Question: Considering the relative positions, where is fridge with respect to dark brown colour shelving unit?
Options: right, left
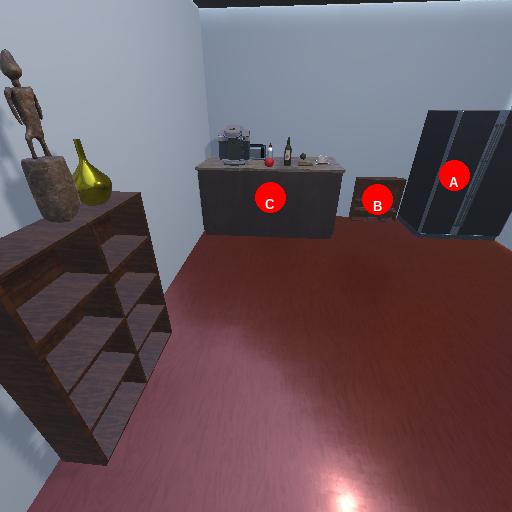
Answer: right